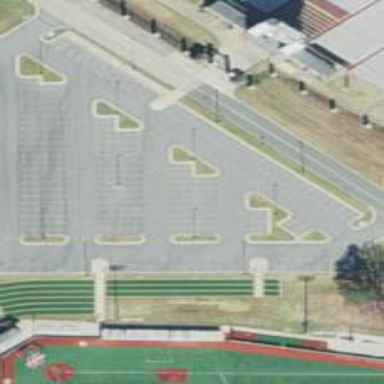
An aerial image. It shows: Parking area.